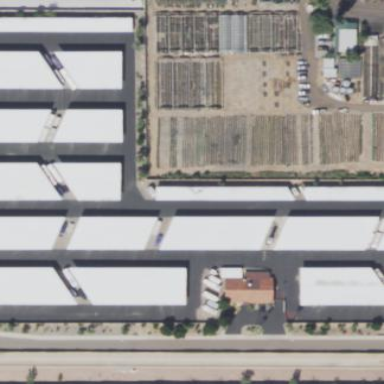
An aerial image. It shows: Storage rental shop.